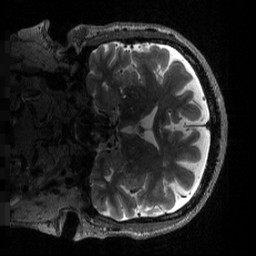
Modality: T2w
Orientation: coronal
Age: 67
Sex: male
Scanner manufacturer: siemens
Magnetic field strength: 3 T
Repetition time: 3.2 s
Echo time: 0.564 s